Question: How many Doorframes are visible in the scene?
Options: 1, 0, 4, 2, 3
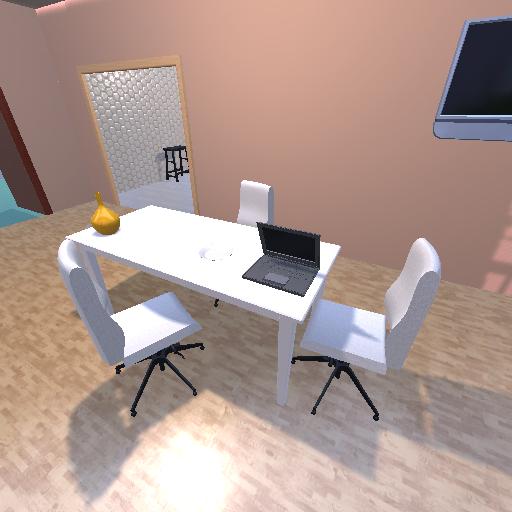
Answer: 1